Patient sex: F
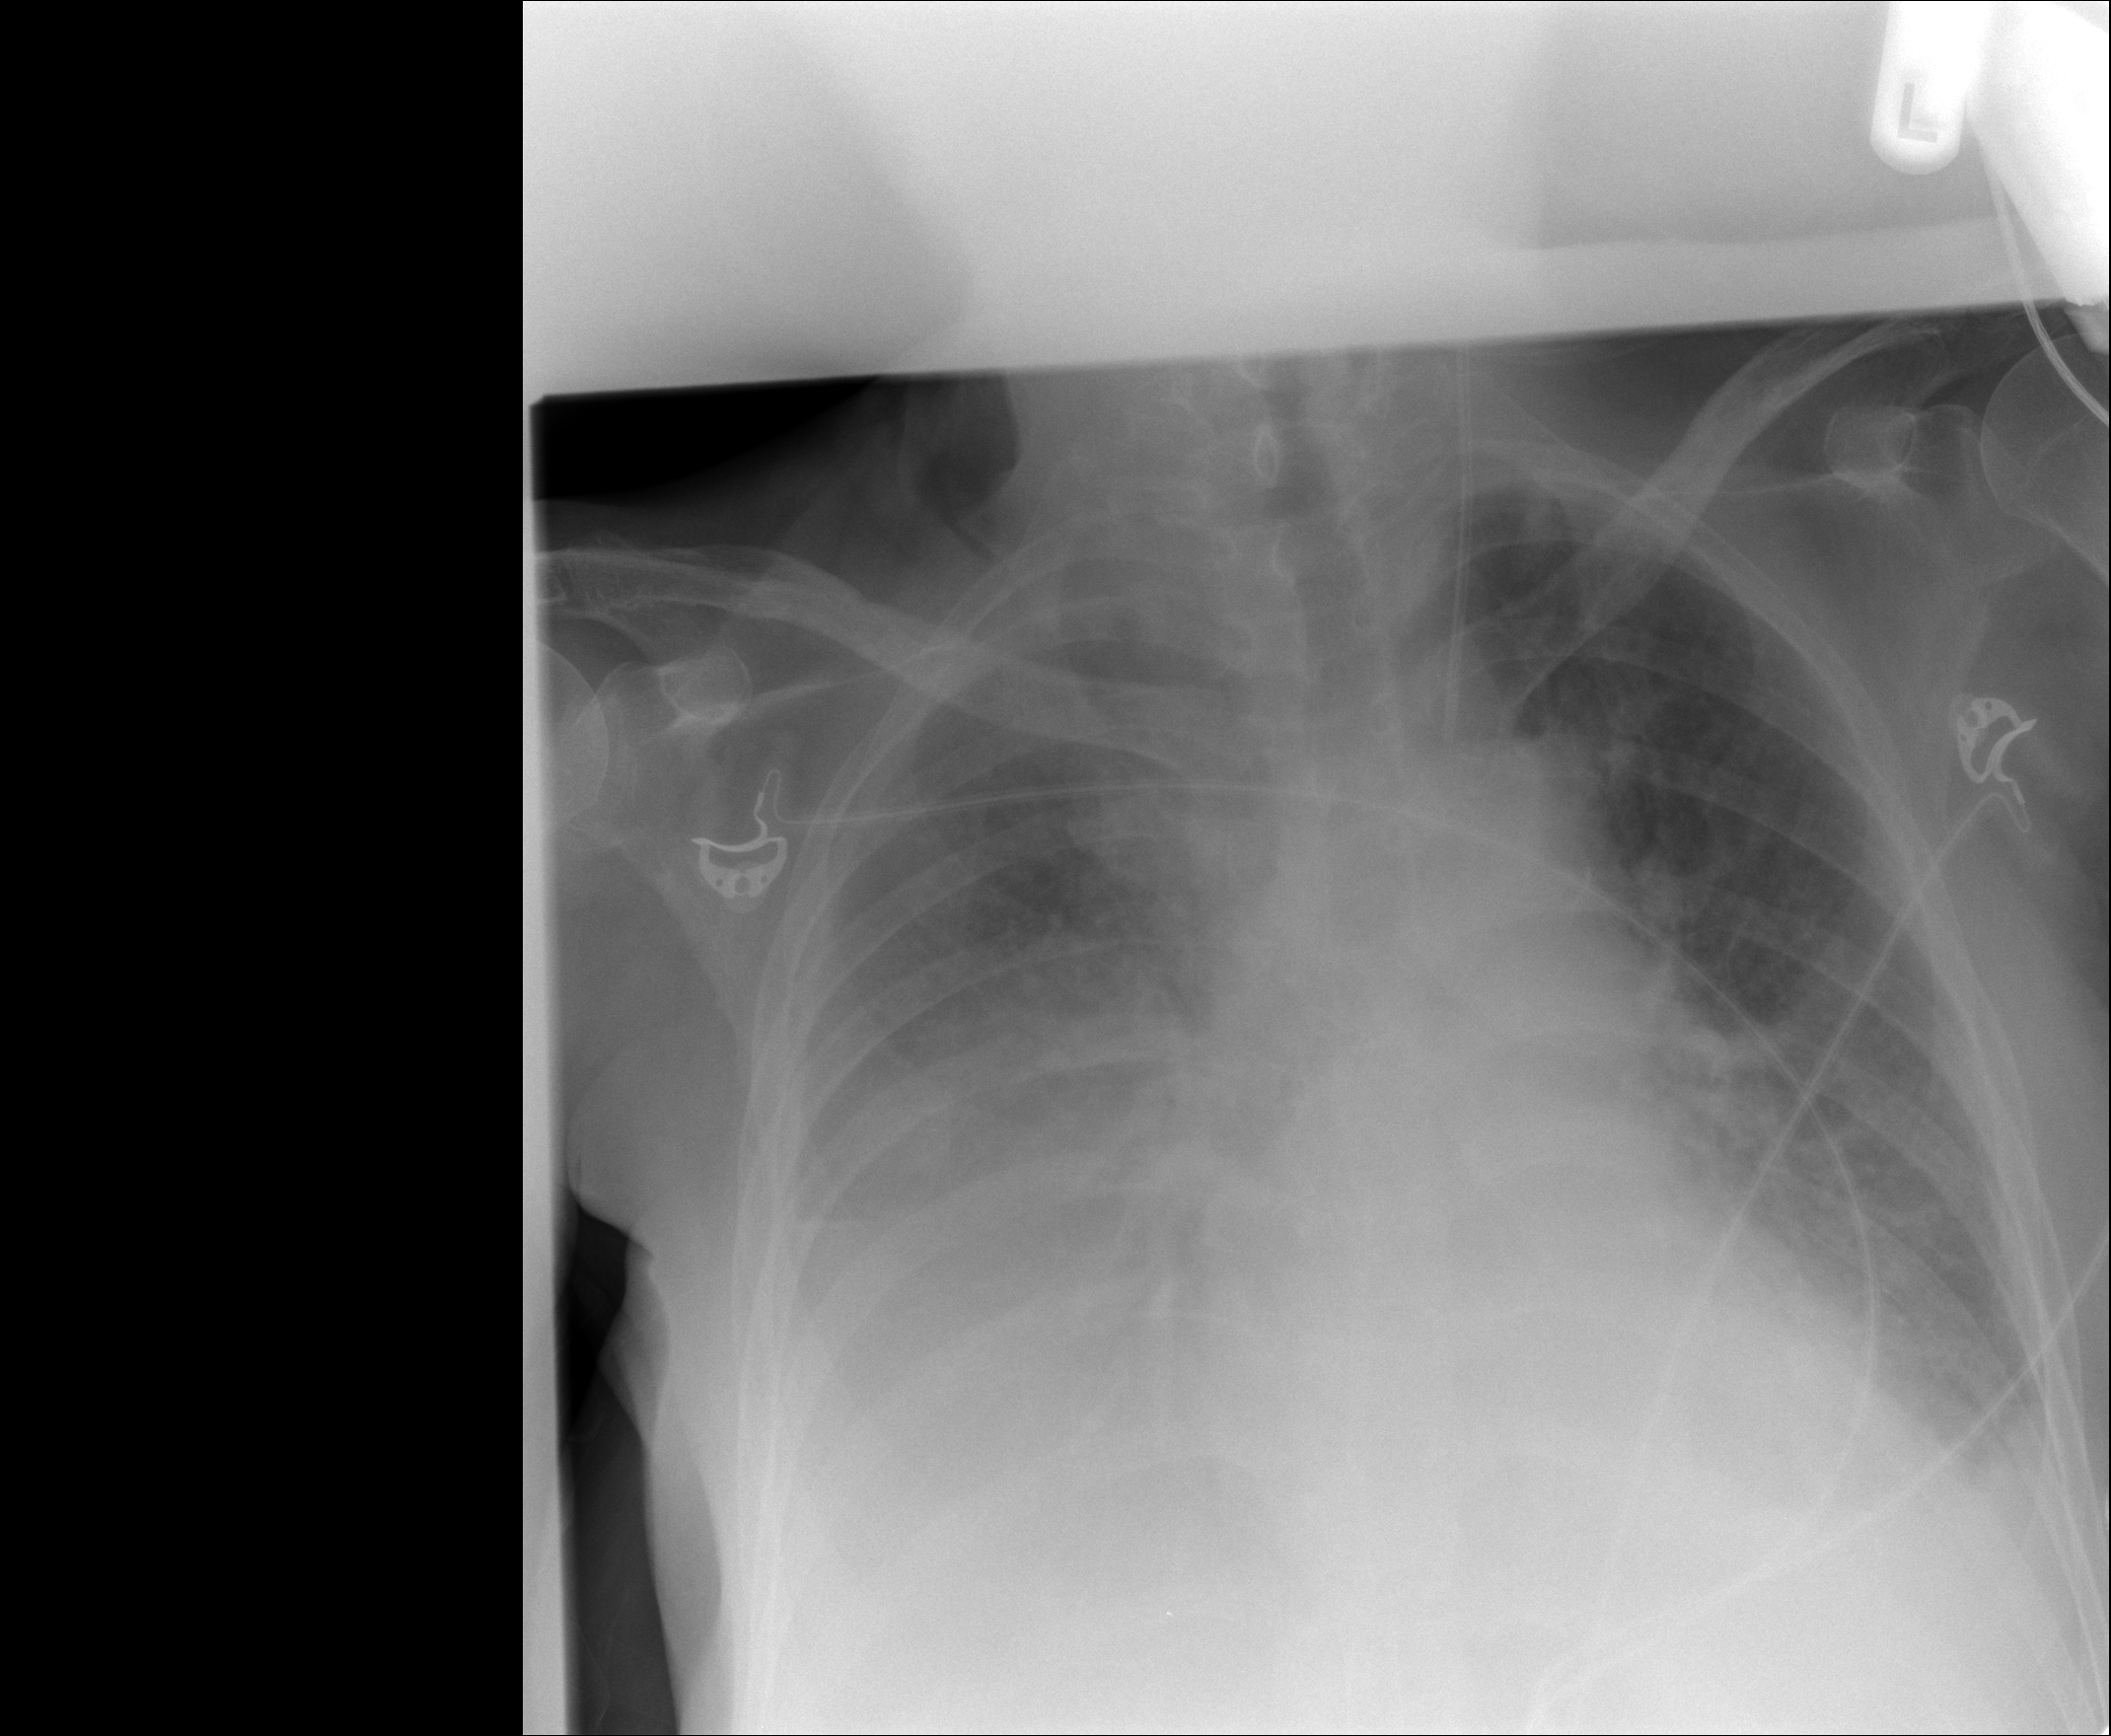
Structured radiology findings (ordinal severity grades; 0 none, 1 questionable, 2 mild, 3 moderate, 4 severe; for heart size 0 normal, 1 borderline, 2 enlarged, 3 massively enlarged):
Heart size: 0
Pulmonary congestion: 2
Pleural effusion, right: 3
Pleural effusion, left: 2
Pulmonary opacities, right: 1
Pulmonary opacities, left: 0
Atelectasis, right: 3
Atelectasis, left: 2